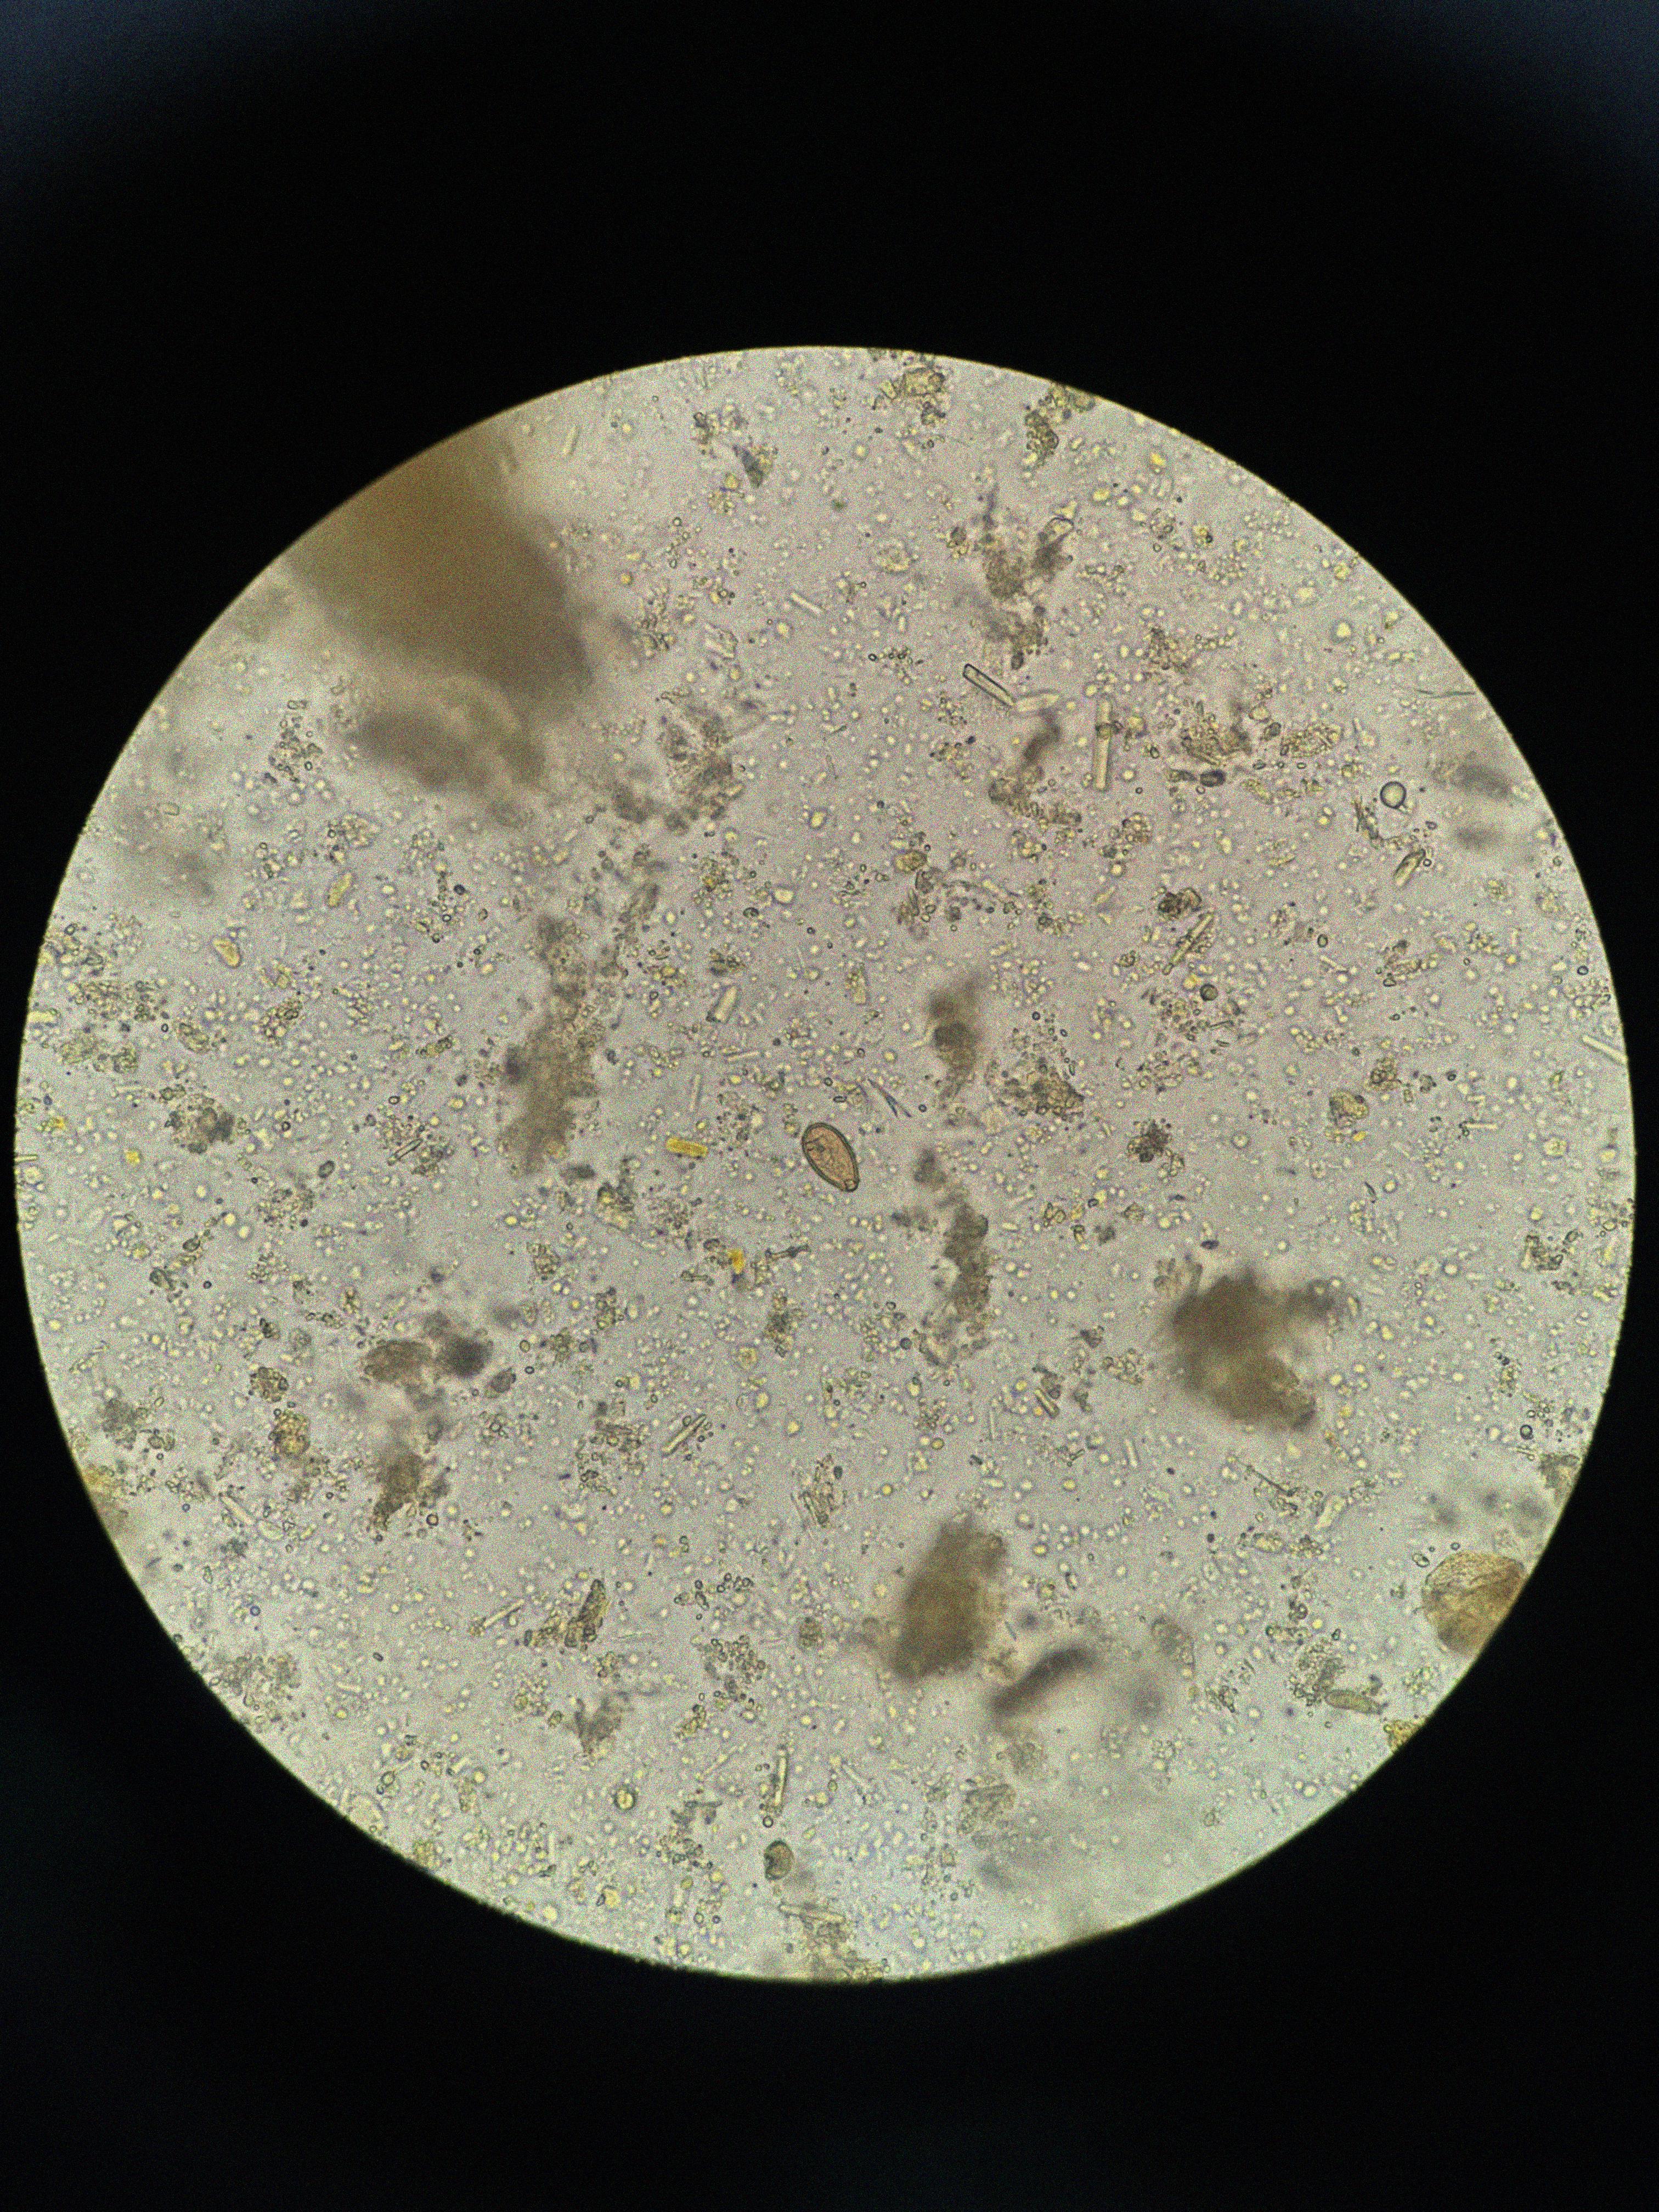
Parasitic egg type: Opisthorchis viverrine